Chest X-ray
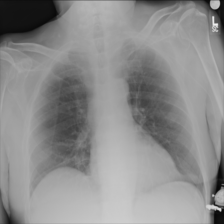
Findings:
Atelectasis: negative
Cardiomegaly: negative
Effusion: negative
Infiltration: negative
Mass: negative
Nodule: negative
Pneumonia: negative
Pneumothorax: negative
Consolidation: negative
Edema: negative
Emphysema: negative
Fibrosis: negative
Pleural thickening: negative
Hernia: negative